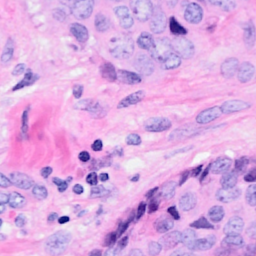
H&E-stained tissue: Breast